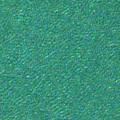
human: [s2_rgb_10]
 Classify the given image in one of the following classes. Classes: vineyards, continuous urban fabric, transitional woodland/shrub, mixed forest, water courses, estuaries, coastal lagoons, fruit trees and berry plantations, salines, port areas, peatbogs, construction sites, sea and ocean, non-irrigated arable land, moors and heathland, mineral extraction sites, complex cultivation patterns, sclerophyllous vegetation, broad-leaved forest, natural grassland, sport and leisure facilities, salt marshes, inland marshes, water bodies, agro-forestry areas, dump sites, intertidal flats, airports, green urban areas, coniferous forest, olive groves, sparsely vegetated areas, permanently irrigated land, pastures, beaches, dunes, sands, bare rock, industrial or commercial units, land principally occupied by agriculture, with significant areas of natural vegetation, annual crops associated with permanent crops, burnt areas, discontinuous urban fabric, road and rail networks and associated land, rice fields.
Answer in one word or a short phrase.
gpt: sea and ocean